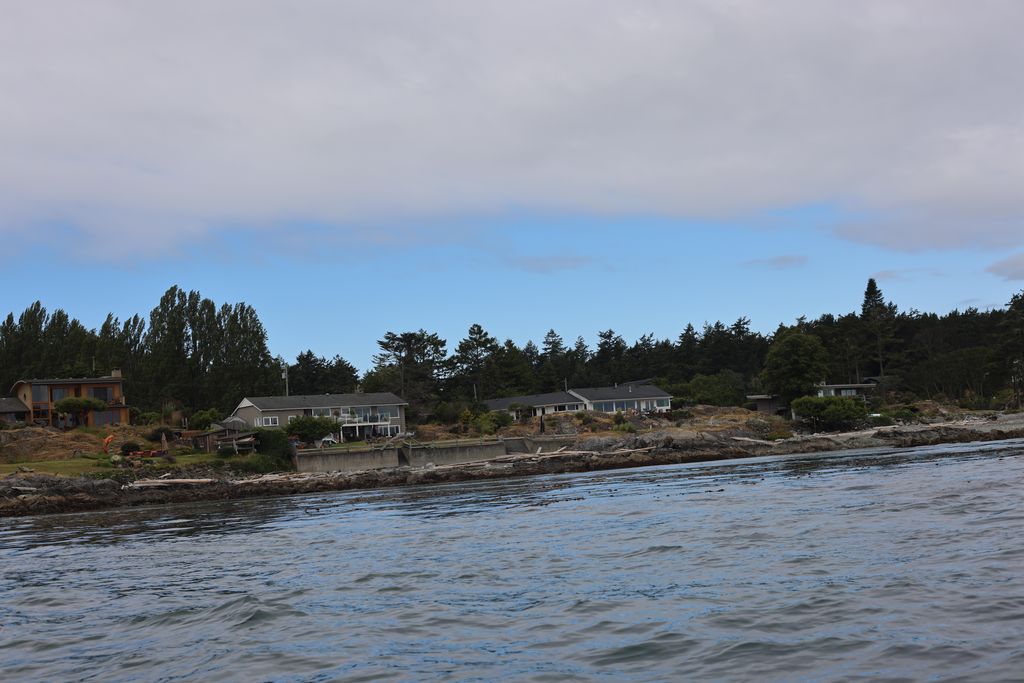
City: victoria